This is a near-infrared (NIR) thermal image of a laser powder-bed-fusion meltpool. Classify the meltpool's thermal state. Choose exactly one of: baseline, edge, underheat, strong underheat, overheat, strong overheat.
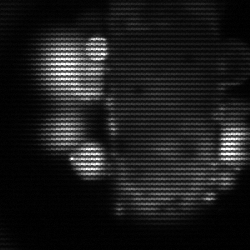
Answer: strong underheat